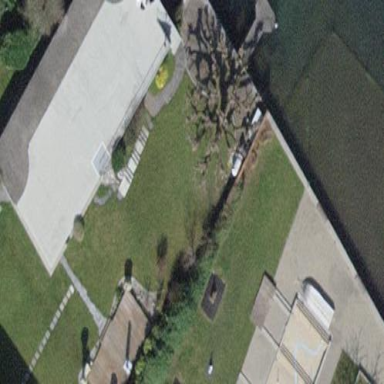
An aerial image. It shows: Boathouse.